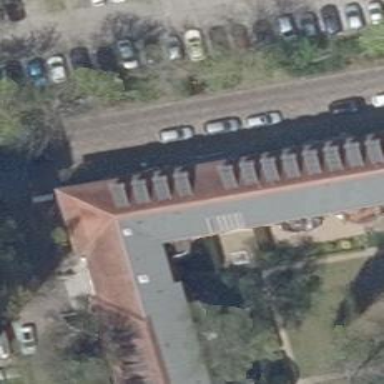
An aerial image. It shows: Hipped roof apartment building.